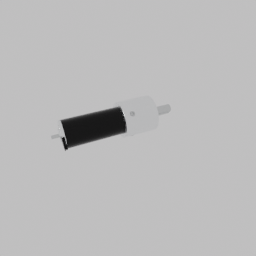
Label: mechanical